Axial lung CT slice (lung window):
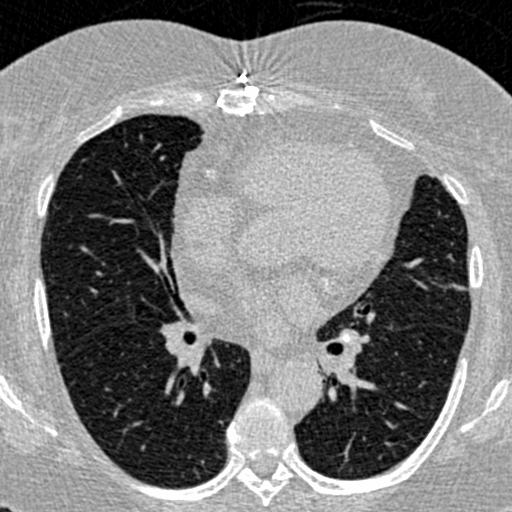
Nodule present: no